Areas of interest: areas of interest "Scenic Spot"
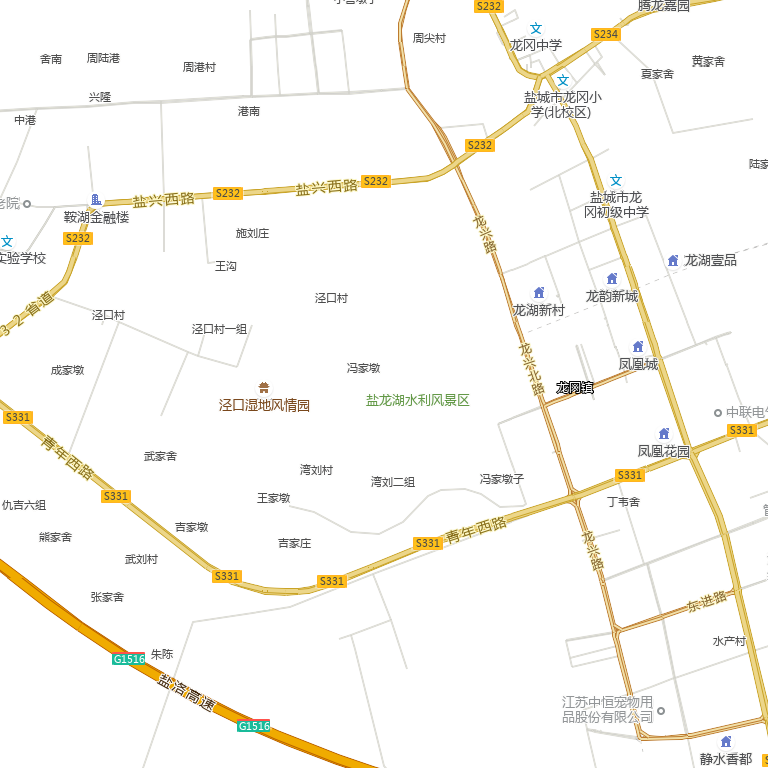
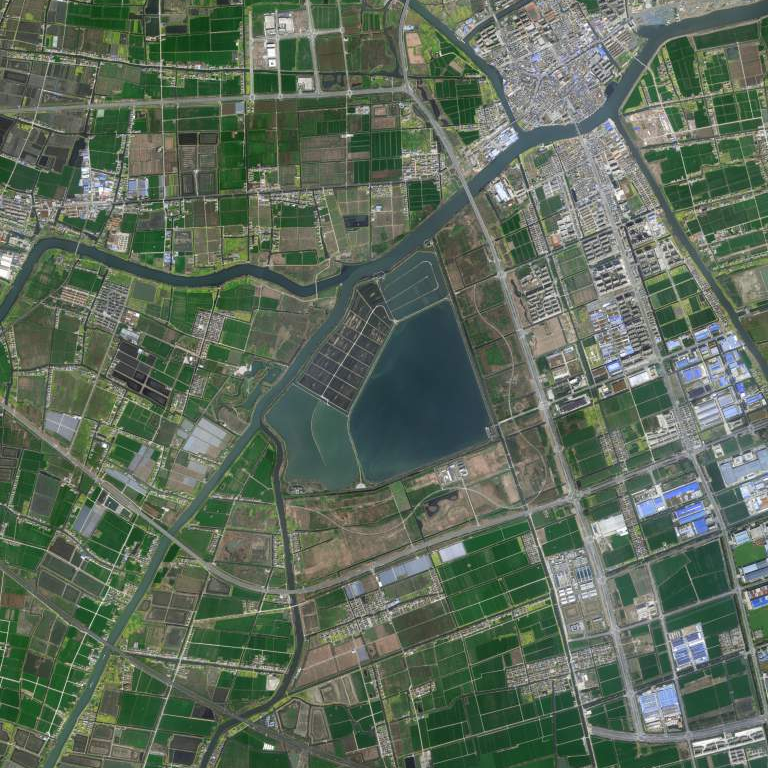